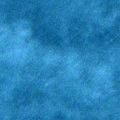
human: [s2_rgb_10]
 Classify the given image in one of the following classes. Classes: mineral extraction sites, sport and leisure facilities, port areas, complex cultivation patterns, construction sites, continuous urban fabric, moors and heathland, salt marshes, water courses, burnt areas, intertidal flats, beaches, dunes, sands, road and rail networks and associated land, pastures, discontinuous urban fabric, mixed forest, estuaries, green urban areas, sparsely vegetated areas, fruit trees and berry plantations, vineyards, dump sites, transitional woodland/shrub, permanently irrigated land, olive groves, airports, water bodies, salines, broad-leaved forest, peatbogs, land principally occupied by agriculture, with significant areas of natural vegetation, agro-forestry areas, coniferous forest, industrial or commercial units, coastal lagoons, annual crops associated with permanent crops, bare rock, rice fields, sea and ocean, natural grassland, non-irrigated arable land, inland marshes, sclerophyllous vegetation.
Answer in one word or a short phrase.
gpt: sea and ocean